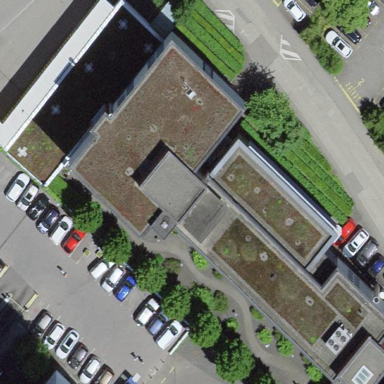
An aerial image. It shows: Hospital building.